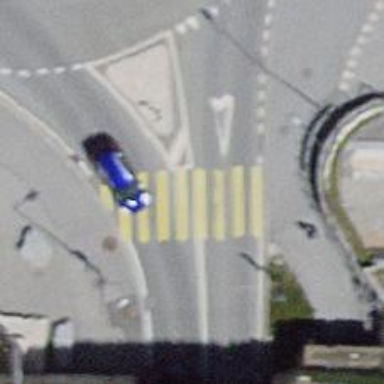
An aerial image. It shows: Uncontrolled zebra crossing on the road.